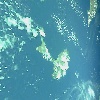
Label: water